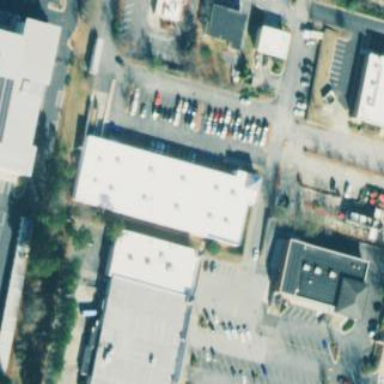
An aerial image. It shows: Retail building.